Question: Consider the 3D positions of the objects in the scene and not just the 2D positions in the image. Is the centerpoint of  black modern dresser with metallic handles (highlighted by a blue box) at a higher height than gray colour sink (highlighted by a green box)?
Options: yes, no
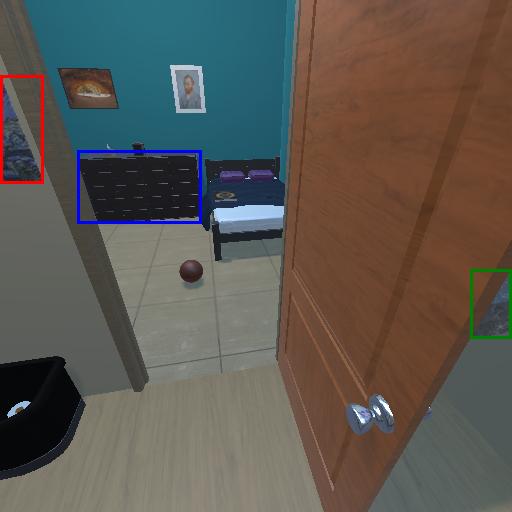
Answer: yes